Question: Count the number of objects in the diagram.
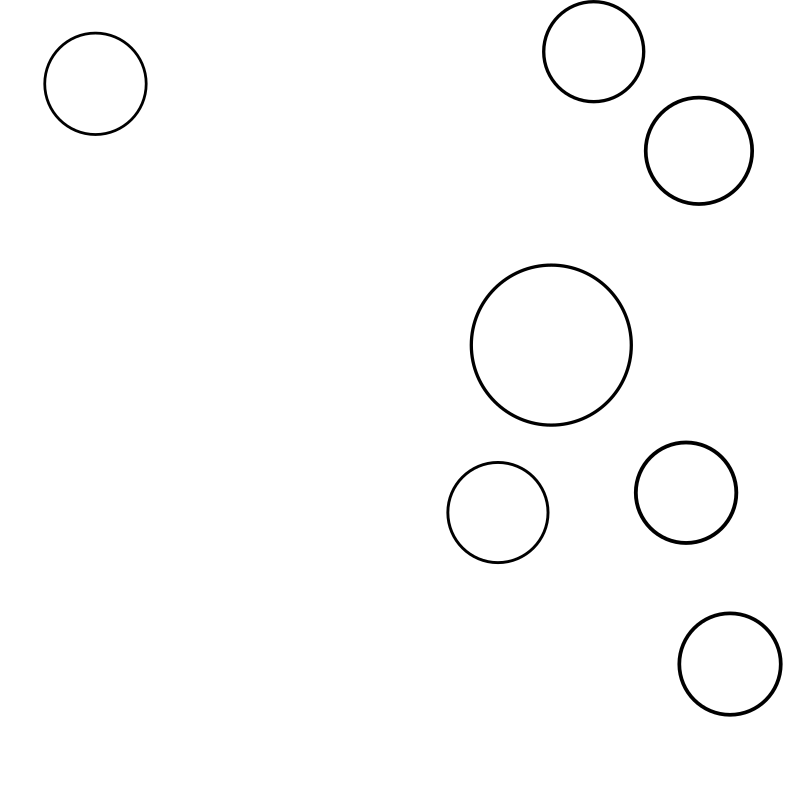
Answer: 7